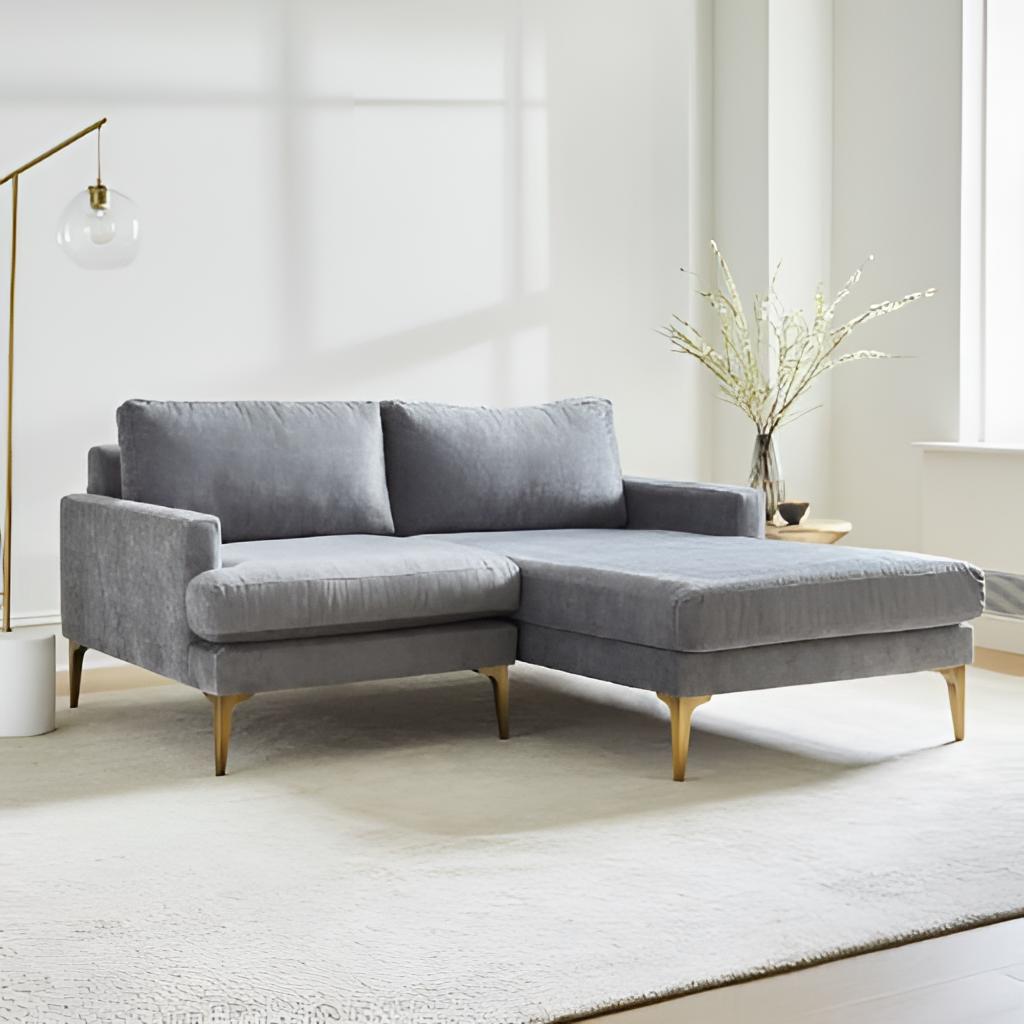
gray fabric sectional sofa, living room, paint wallpaper, with solid pattern, carpet flooring, with solid pattern, modern